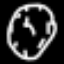
Label: clock